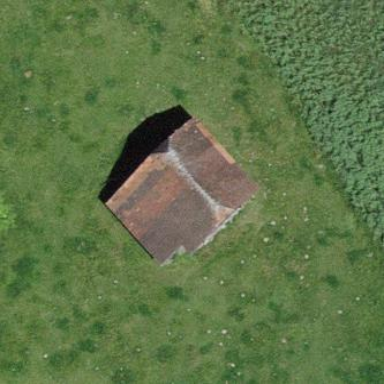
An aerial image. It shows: Rural barn.